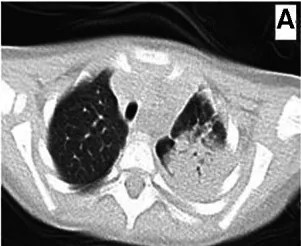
Chest plane computed tomography at 5 days before admission. Showing left lung consolidation (lung window).
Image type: radiology (ct)